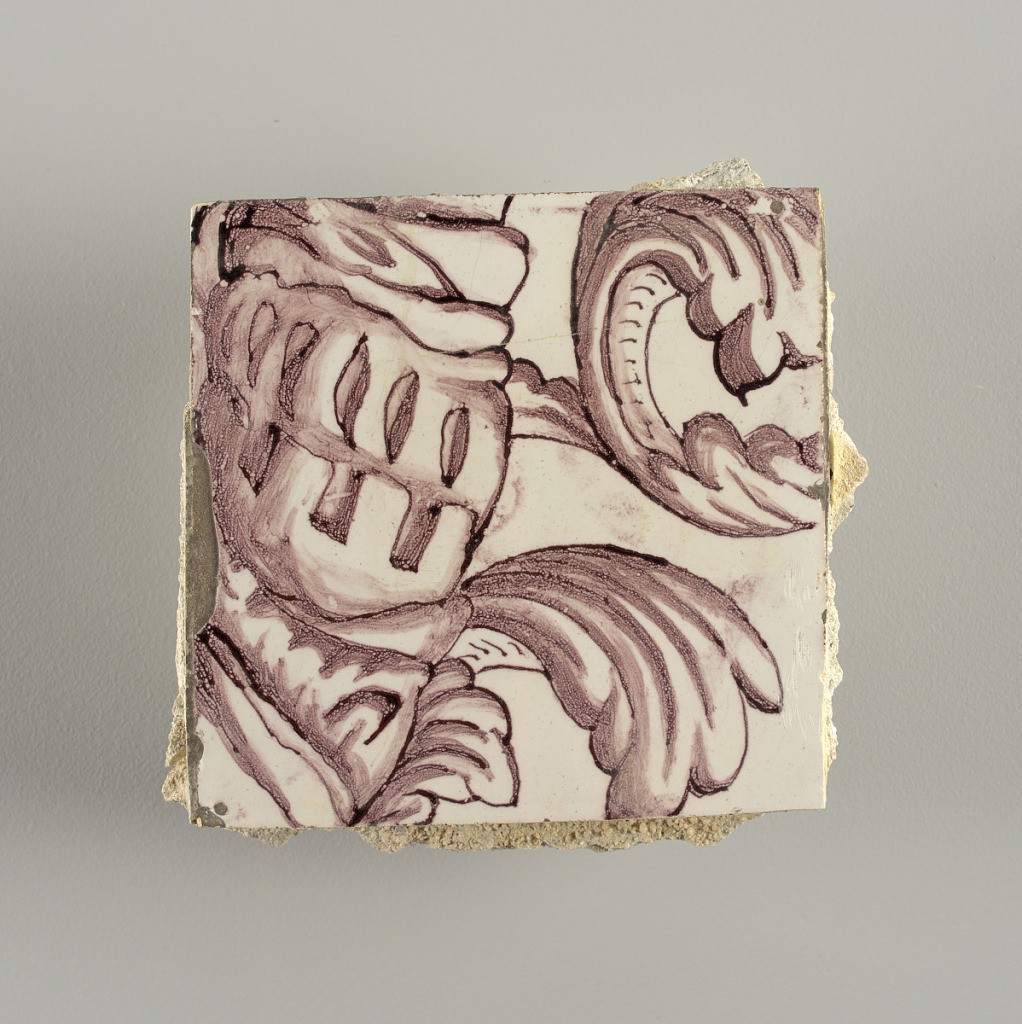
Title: Wall facing
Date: ca. 1725
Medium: Tin-glazed earthenware, underglaze
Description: Horizontal rectangle.  Thirty-seven tiles wide and twenty-one high with opening for door or window nineteen and one-half tiles high and twelve wide.  To left and right of opening, centered canopy above. Left, woman representing Hope, right, a sculputure urn.  Centered above opening, a mascaron.  Arabesque design of foliage.